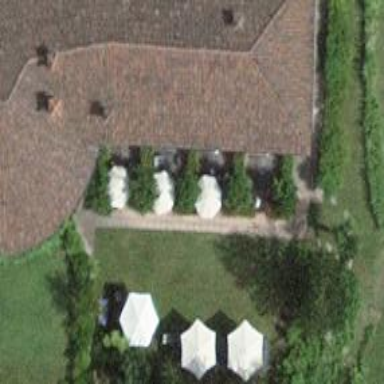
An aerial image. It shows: Building with hipped roof made of brown roof tiles.